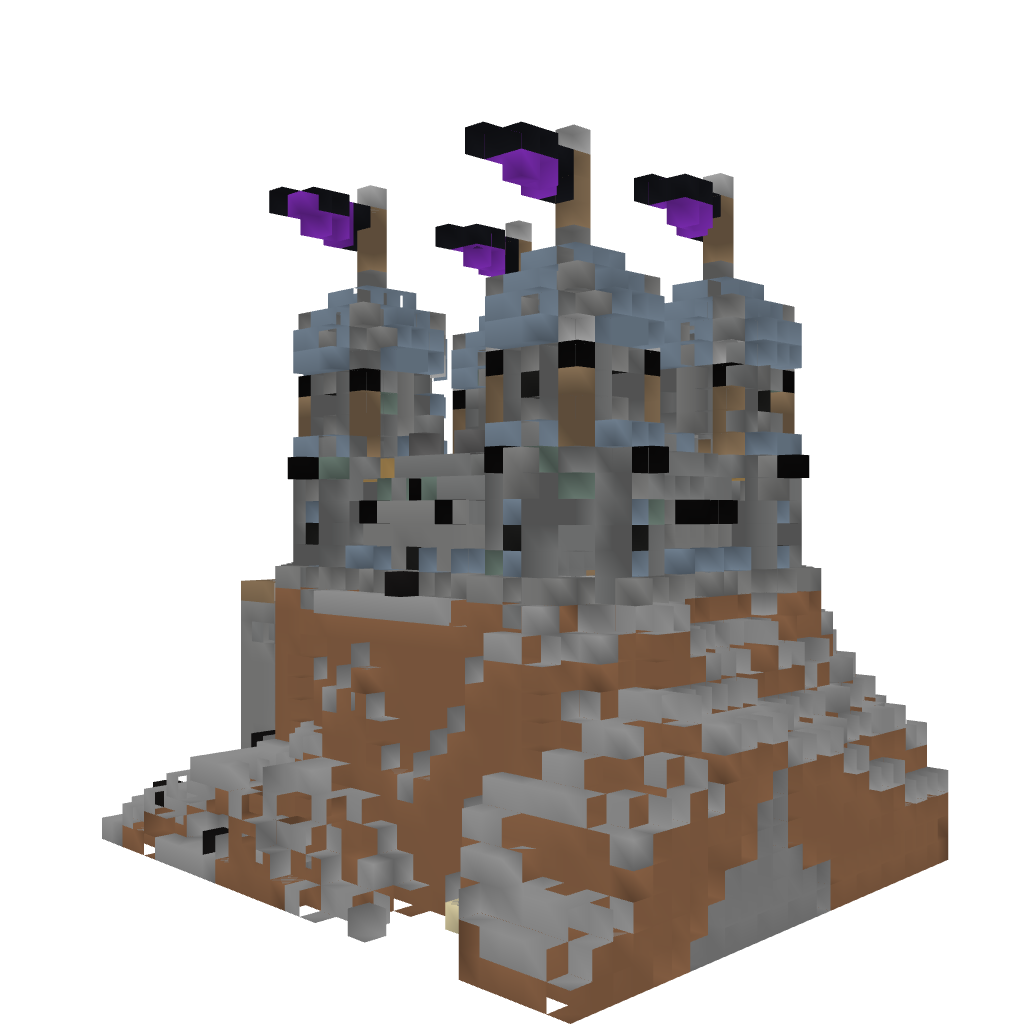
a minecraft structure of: Small Castle